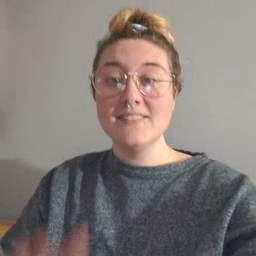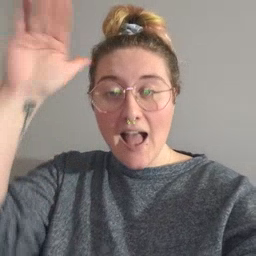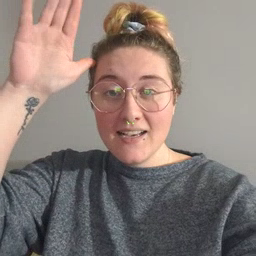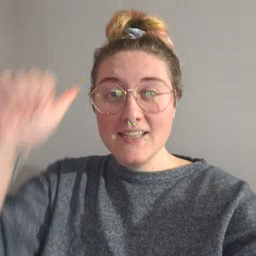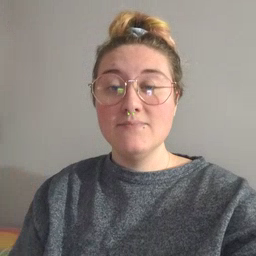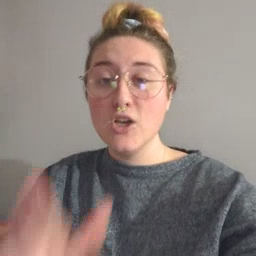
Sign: donkey